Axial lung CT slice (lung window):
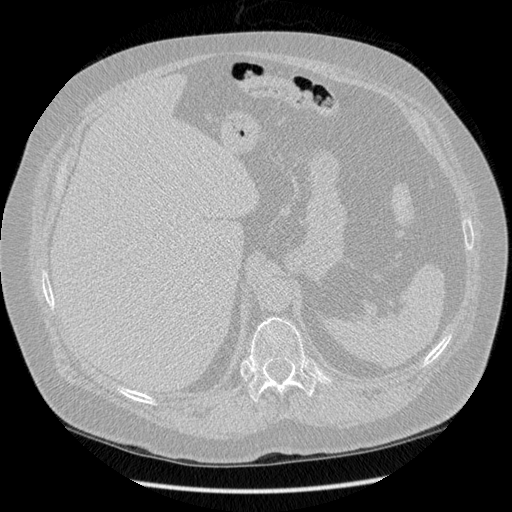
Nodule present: no